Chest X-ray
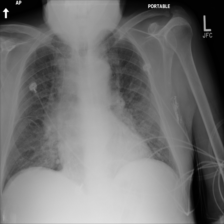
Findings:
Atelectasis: negative
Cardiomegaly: positive
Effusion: positive
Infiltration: positive
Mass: negative
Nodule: negative
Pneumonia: negative
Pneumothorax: negative
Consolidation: negative
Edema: negative
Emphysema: negative
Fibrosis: negative
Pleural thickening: negative
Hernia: negative